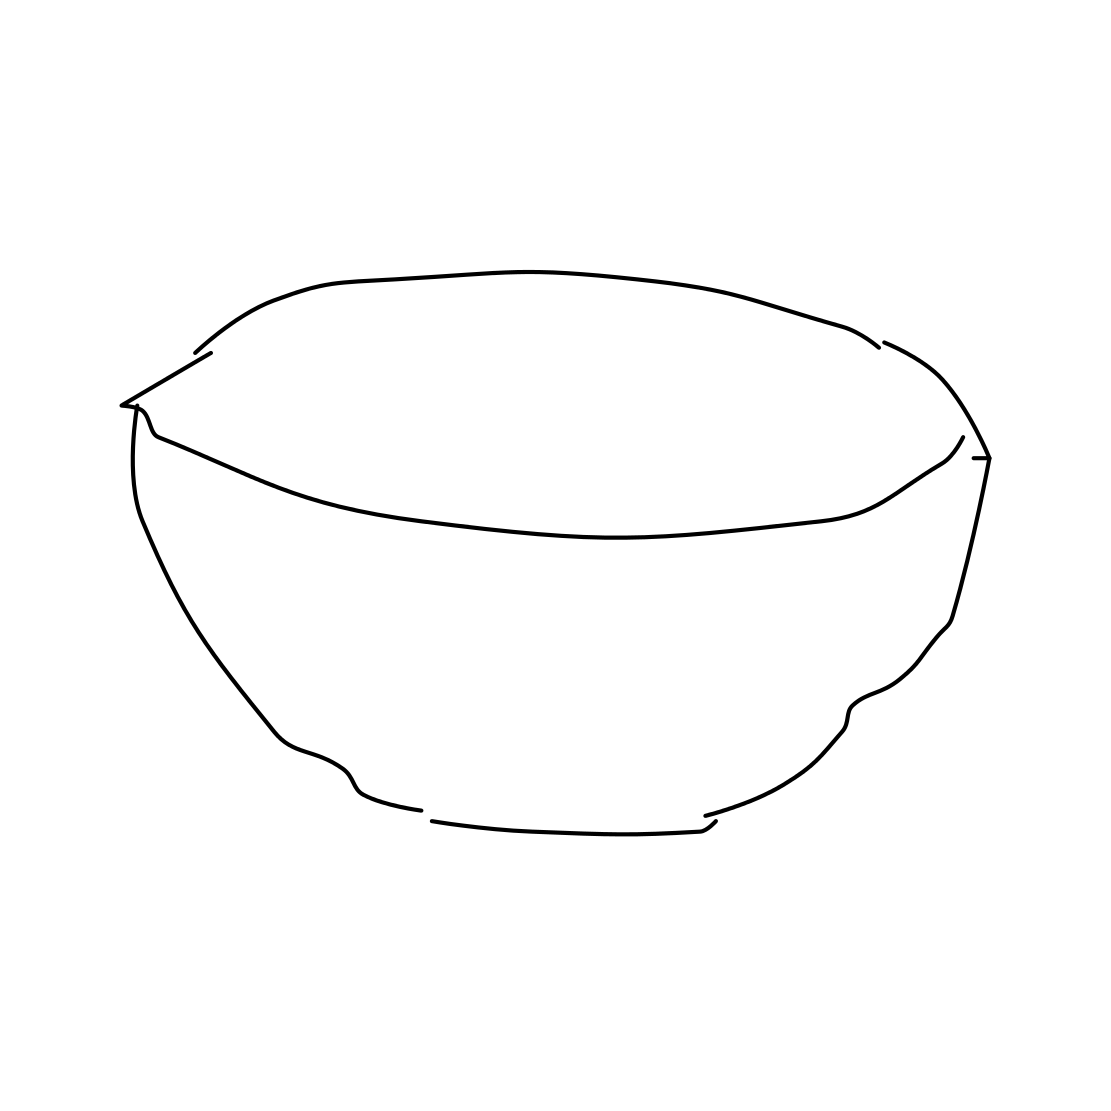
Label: bowl